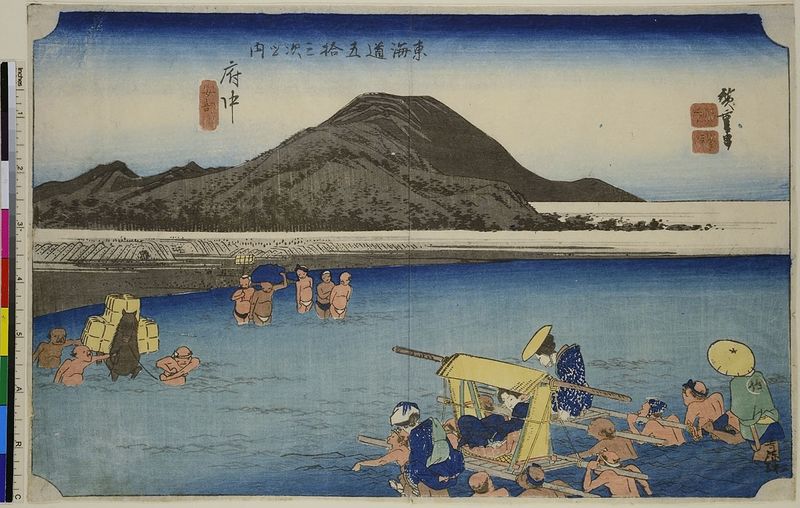
Titel: Fuchu: Der Abe Fluss, Blatt 19 aus der Serie: Die 53 Stationen des Tokaido, Hoeido Edition
Künstler: Utagawa Hiroshige
Standort: Hamburg
Institution: Museum für Kunst und Gewerbe Hamburg
Schlagwörter: meer, wasser, fluss, diener, person, pferd, holzschnitt, japan, papier, berge, gebirge, bad, druck, druckgraphik, druckgrafik, zeit, reisende, farbholzschnitt, tourismus, reisen, reittiere, sänfte, lasttiere, edo, reproduktionen, druckerzeugnisse, ukiyo, reisegepäck, gepäck, abekawa, arjapan